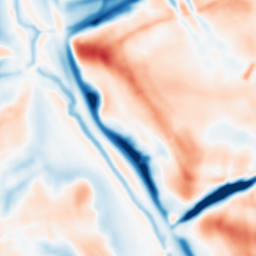
Category: multiscale
Decomposition family: dog_multiscale
Decomposition parameters: sigma_ratio: 1.6
n_scales: 4
base_sigma: 2
Upsampling method: cubic_catmull_rom
Upsampling parameters: scale: 4
Upsampling scale: 4